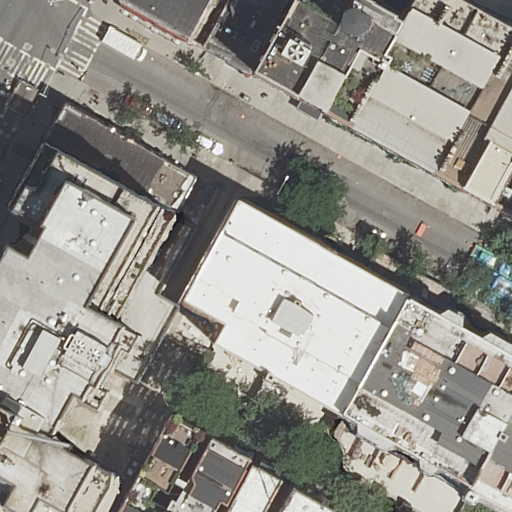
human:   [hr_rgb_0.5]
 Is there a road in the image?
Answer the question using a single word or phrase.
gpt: yes

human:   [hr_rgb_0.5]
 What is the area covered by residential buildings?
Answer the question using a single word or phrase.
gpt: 3545m2

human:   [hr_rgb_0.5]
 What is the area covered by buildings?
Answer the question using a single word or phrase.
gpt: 3545m2

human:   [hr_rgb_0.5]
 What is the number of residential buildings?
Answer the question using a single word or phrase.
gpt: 11

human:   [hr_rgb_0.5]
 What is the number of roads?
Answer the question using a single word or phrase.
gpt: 2

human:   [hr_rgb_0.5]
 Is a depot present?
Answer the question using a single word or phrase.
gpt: no

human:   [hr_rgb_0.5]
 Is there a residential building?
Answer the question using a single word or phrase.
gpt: yes

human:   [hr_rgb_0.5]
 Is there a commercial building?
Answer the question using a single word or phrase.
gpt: no

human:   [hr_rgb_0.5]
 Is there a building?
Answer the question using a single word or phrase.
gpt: yes

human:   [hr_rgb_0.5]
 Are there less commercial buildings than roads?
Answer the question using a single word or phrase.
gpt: yes

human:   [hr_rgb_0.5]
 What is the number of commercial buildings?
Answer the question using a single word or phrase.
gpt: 0

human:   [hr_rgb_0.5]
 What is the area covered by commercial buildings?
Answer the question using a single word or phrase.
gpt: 0m2

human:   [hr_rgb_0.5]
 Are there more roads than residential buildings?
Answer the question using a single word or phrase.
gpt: no

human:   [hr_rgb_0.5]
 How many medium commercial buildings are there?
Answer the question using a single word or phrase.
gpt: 0

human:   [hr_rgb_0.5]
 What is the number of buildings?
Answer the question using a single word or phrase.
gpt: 11

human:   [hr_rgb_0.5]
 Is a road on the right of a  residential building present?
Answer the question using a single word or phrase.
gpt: no

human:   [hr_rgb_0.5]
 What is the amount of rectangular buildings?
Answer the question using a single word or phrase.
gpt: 5

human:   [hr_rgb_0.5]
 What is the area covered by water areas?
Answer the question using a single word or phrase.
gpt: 0m2

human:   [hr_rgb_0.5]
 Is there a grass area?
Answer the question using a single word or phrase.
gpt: no

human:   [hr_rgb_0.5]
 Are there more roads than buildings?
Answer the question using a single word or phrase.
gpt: no

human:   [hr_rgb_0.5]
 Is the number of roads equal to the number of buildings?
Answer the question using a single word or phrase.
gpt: no

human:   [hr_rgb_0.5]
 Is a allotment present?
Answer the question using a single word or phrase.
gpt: no

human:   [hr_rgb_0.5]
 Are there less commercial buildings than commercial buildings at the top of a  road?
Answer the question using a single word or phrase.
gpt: no

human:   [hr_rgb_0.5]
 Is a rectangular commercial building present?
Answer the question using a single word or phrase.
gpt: no

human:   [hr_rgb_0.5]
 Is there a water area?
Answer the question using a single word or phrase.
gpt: no

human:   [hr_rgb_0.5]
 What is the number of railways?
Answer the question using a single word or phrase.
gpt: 0

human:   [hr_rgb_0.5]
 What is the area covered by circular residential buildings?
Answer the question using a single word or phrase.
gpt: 0m2

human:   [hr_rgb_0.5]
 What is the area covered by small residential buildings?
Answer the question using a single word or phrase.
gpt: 110m2

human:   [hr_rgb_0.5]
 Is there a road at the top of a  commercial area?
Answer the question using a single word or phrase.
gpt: no

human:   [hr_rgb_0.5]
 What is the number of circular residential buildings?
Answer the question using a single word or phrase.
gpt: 0

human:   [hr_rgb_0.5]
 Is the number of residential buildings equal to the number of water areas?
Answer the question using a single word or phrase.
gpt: no

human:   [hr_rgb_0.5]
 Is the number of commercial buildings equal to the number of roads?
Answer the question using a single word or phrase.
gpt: no

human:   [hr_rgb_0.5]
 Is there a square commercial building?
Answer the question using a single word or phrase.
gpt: no

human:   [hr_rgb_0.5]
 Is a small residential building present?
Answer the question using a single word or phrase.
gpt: yes

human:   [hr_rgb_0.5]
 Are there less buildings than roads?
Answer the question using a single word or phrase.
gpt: no

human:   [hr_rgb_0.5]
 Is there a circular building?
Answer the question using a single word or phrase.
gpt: no

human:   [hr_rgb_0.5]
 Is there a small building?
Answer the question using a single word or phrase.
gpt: yes

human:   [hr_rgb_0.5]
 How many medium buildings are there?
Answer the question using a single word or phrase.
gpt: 5

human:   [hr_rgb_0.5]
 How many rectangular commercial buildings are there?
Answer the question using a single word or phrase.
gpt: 0

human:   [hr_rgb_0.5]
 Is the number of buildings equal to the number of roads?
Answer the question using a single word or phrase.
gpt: no

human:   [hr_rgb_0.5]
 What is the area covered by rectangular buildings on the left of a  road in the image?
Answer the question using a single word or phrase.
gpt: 509m2

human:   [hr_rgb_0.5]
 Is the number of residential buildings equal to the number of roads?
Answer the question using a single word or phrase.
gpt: no

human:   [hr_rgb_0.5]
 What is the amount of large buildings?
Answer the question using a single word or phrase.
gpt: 3

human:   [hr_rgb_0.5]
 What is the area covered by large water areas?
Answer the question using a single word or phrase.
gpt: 0m2

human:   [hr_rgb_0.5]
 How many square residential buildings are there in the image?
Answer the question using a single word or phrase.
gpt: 0

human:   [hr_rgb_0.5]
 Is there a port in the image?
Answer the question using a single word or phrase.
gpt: no

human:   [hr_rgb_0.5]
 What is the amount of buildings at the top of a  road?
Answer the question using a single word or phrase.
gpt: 3

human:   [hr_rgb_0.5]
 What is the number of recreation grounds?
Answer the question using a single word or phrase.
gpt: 0

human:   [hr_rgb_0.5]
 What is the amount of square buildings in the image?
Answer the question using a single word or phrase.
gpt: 0

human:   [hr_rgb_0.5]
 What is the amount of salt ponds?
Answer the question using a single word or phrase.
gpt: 0

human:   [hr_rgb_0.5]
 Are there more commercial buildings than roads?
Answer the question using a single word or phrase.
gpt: no

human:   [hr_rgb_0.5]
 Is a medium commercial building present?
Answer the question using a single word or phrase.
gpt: no

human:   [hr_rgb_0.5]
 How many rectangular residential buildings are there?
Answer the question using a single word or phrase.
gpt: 5

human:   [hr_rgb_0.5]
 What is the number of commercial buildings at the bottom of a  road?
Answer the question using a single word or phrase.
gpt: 0

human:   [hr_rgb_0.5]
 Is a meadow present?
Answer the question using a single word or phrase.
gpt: no

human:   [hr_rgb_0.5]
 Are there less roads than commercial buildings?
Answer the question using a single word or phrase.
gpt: no

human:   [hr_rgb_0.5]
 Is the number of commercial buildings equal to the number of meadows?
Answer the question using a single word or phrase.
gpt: yes

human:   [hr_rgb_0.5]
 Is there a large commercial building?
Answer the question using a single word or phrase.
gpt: no

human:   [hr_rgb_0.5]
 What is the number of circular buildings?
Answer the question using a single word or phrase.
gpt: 0

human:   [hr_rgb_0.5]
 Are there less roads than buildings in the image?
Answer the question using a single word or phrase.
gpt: yes

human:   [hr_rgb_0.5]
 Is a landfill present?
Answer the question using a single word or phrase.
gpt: no

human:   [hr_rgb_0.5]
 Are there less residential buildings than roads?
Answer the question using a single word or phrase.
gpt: no

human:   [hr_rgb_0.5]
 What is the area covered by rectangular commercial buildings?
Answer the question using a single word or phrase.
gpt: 0m2

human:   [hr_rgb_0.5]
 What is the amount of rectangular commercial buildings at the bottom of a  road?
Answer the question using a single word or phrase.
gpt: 0